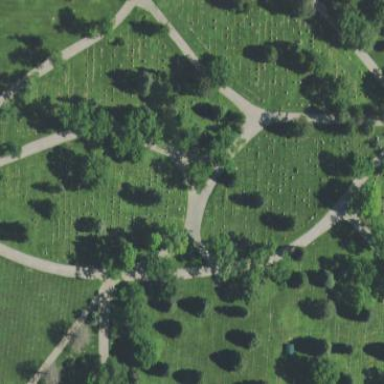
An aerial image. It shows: Cemetery.